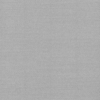
Label: dusty